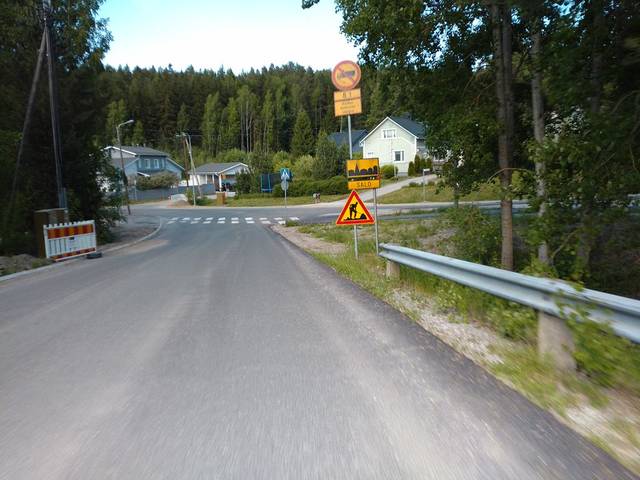
Region: Finland
Coordinates: 60.364, 23.179